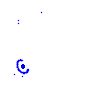
Particle: electron